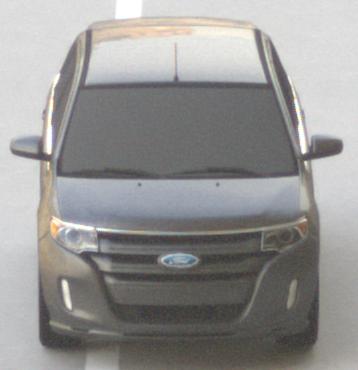
Make: Ford
Model: Edge
Detailed model: Gen. 1 Facelift
Model produced from: 2010
Model produced until: 2015
Doors: 5
Color: gray
Road condition: dry road
Daytime: morning or afternoon
Contrast: medium contrast